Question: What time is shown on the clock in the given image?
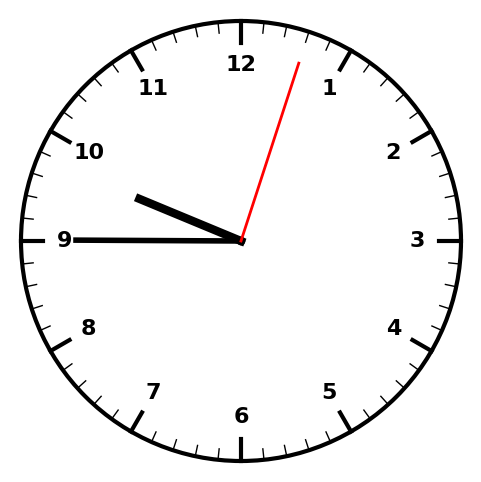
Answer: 09:45:03